Field crop: maize
Growth stage: 2
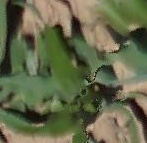
Species: maize